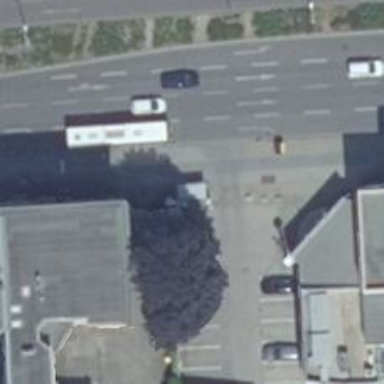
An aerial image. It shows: Shelter for public transport.